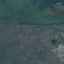
Label: Pasture